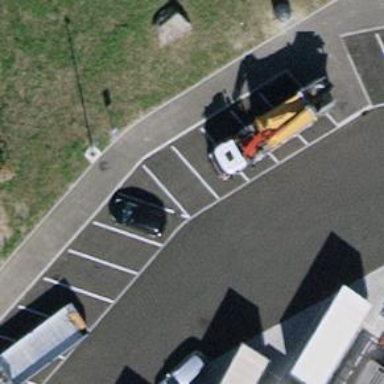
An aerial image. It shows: Asphalt footway.